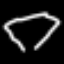
Label: diamond